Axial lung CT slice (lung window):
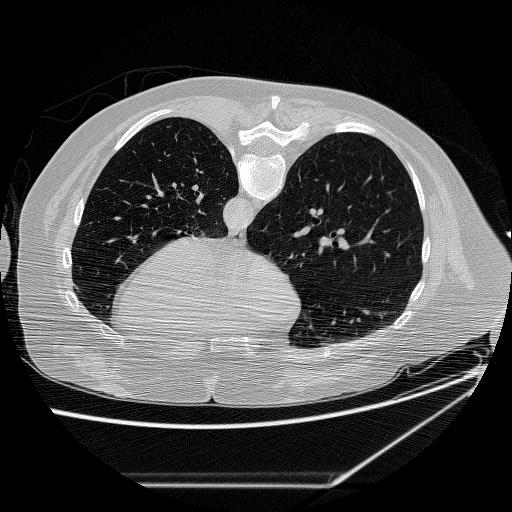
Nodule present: no